Question: Is there any tutorial on GCViewer pattern? I am having an issue where GC logs chart is formed like so but can't figure out if it's a Memory Leak issue or it's just merely need more memory. Can anyone please help me out?
From the log, it showed error " ERROR - java.lang.OutOfMemoryError: GC overhead limit exceeded"
Thanks.

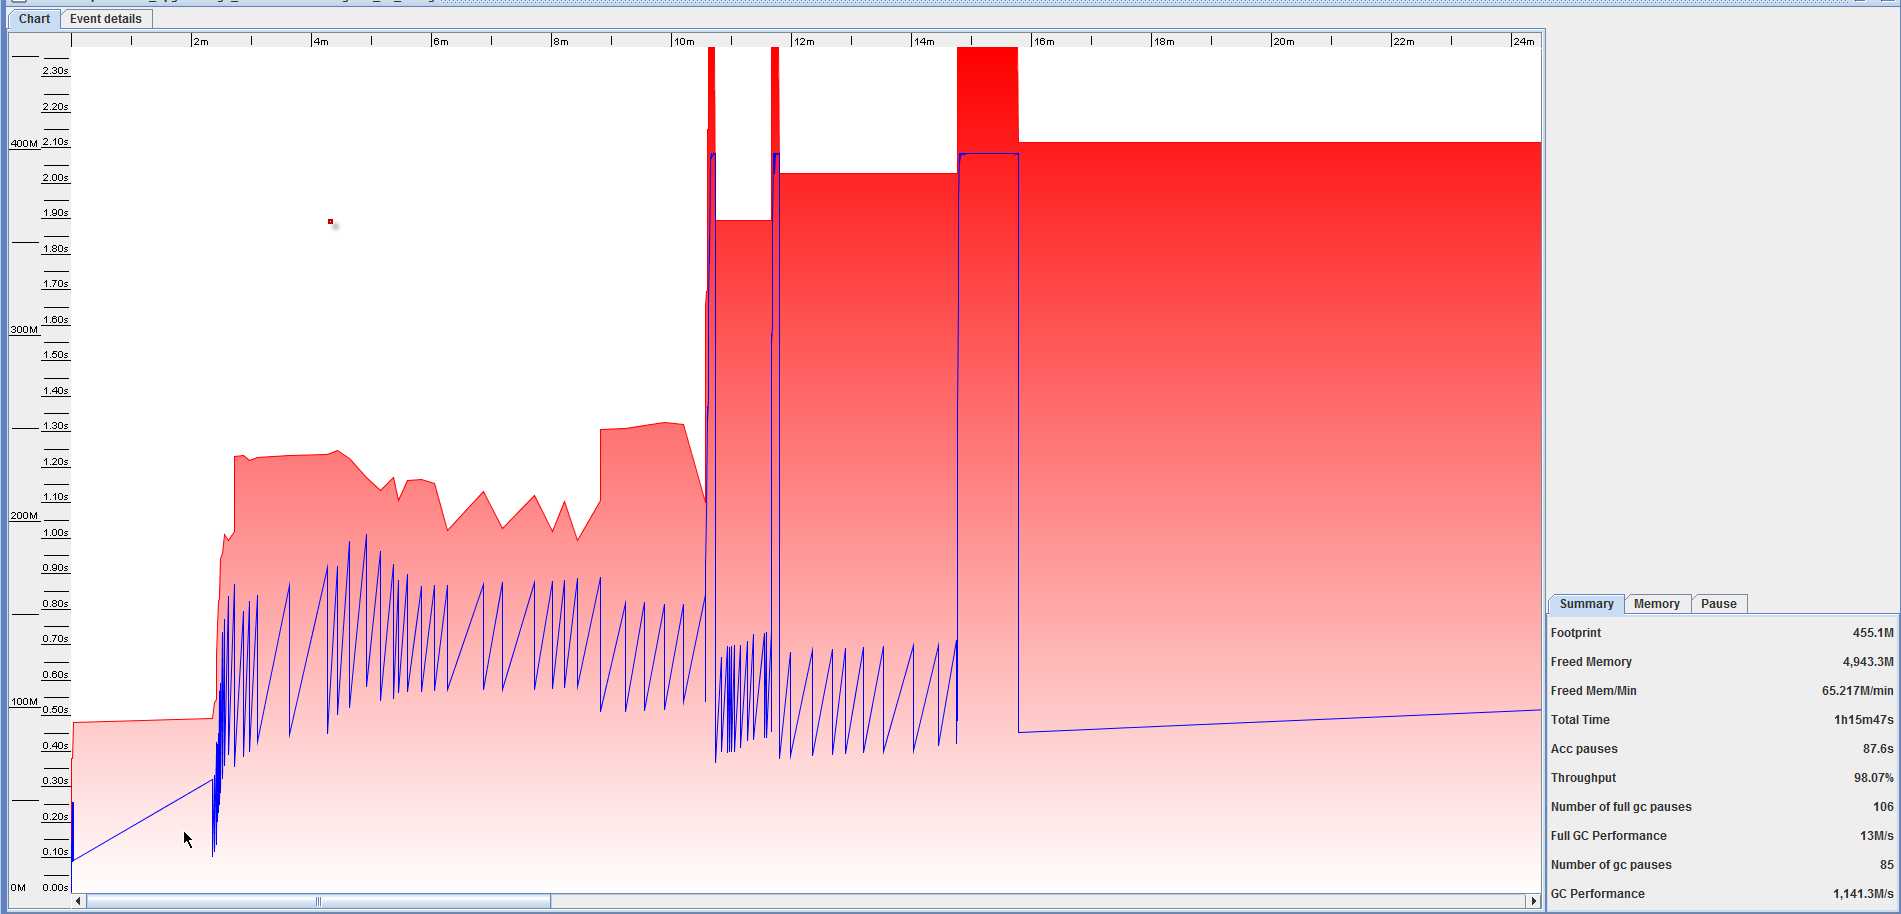
Answer: In order to figure out whether there is memory leak, having a GC chart is not enough.
Basically there are two strategies:
1. Memory Leak Detector: One very good tool is to use Oracle JRockit Mission Control. It's memory leak detector allows you to count number of instances of specific classes. By connecting your memory detector to a running JVM, you can monitor how that number changes overtime. There you should see whether there is memory leaked. A sample of the tool showing these numbers can be found at http://docs.oracle.com/cd/E11035_01/jrockit/intro/wwimages/memleak3.gif.
2. Heap Dump Analysis: One commonly used tools is MAT from eclipse. It is an Eclipse based application, used to analyze a heap dump of your JVM. You can take a heap dump anytime using jmap provided as part of JDK. Or, alternatively, you can wait for the JVM to dump a file when an OOM occurs. By analyzing a heap dump, MAT should give you a reasonable suspect what is leaking. You can also see clearly how many objects (application classes or library classes) are created and the relationships between them. From this picture, and your knowledge of the application behaviour, you should be able to find out which part of your application goes wrong.
Generally speaking, the first approach is easier and more intuitive for both developers and administrators. The second requires more knowledge of the JVM and heap. Moreover, the first one can be used in production system as JRockit Mission Control has low overhead in production JVM.